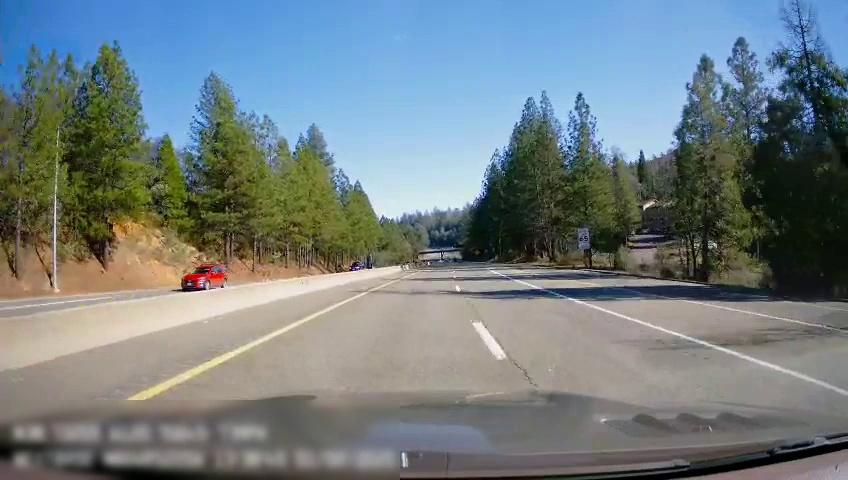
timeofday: Day
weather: Sunny
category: Drivable Space
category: Drivable Space
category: Vehicles | Car
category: Vehicles | SUV
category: Lanes | Current Lane
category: Lanes | Current Lane
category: Lanes | Alternate Lane
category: Lanes | Alternate Lane
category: Lanes | Opposite Lane
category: Traffic | Signs